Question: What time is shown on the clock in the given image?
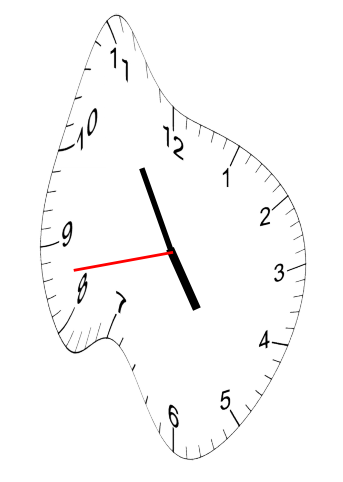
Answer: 04:54:43